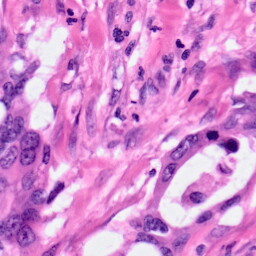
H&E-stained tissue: Pancreatic